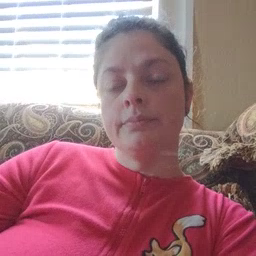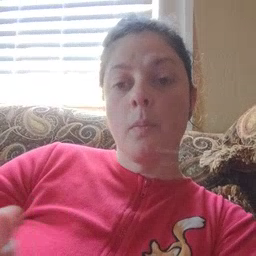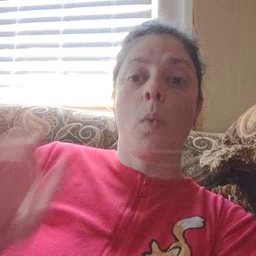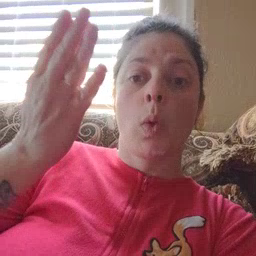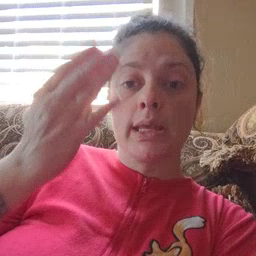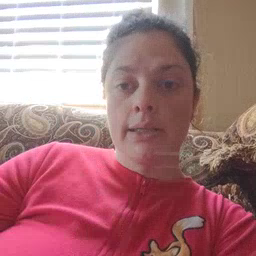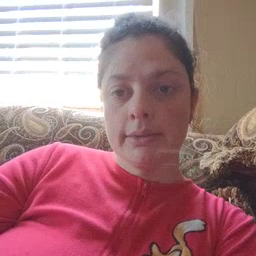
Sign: morning